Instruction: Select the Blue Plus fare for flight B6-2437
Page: flights
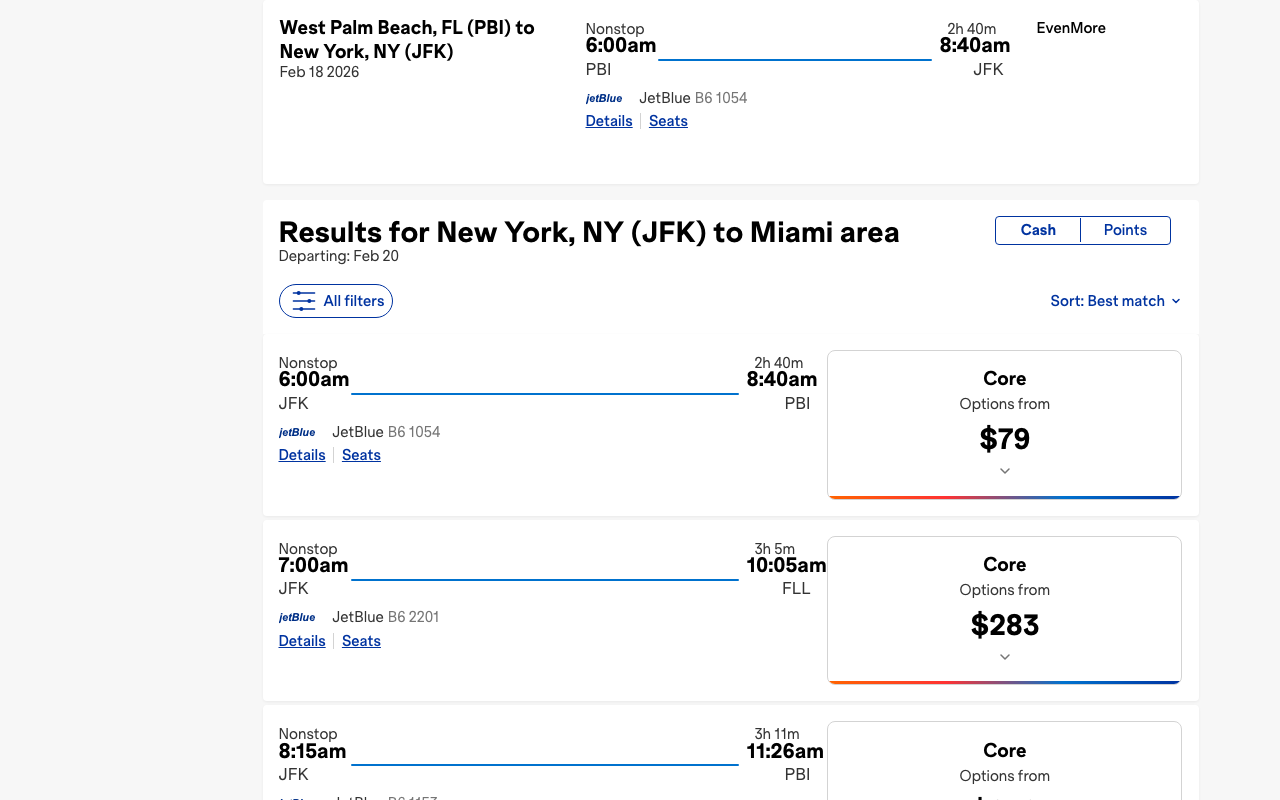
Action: click